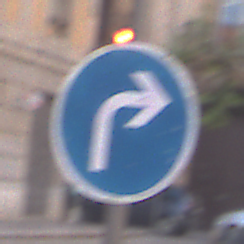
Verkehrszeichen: VorgeschriebeneFahrtrichtungRechts
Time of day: MorningAfternoon
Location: Outdoor (Urban)
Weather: PartlyCloudy
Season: NotSpecified
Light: Natural